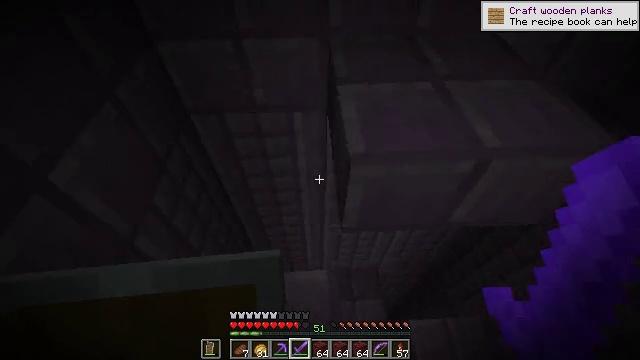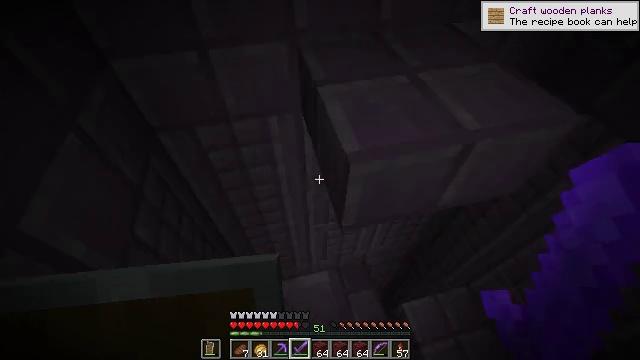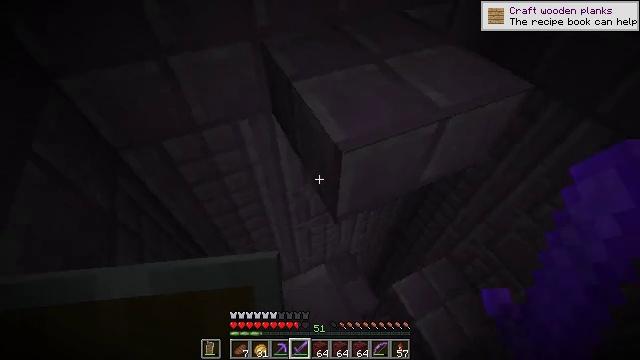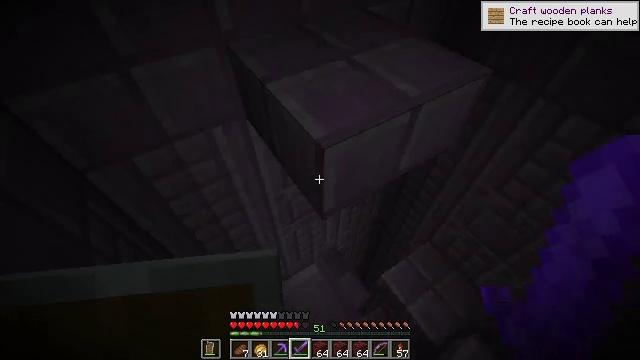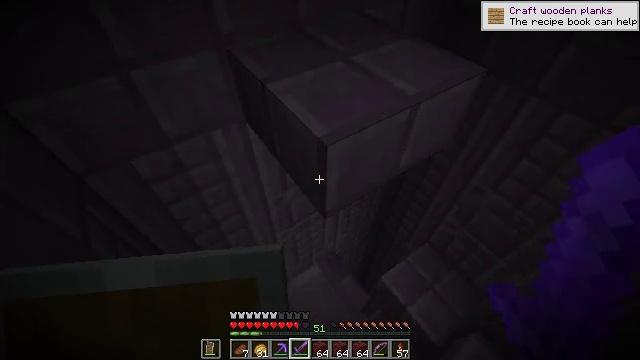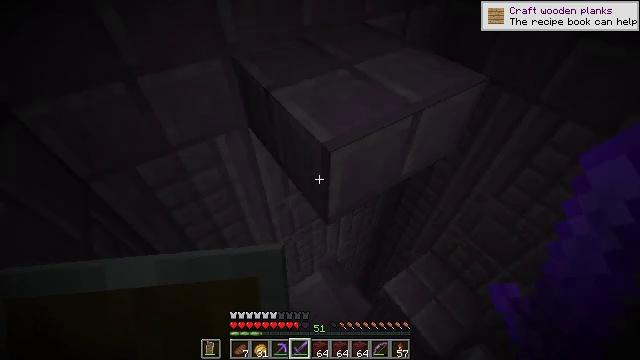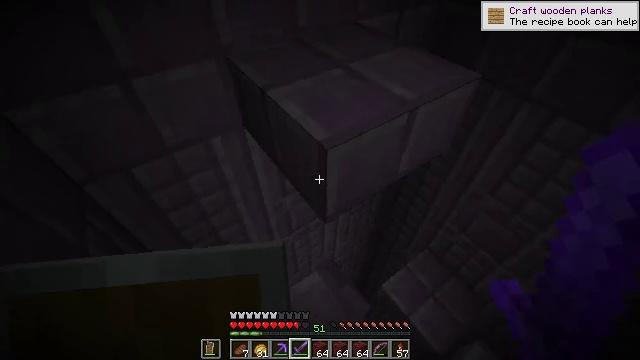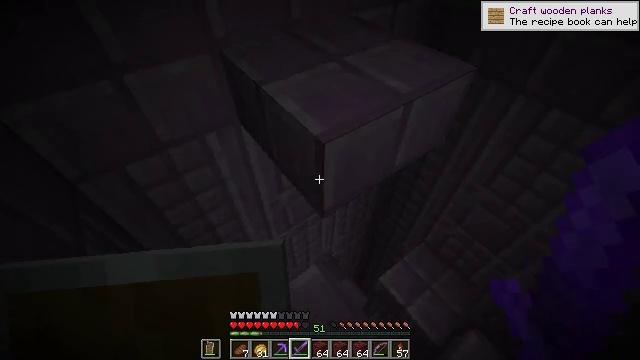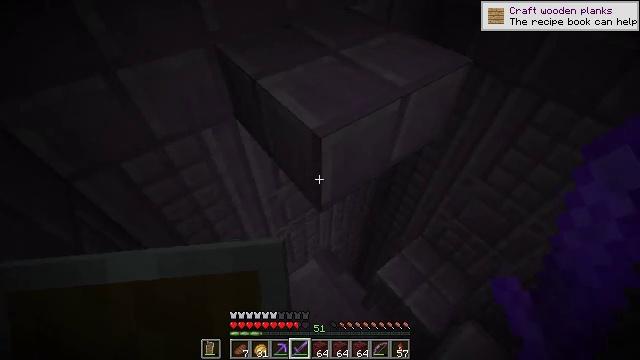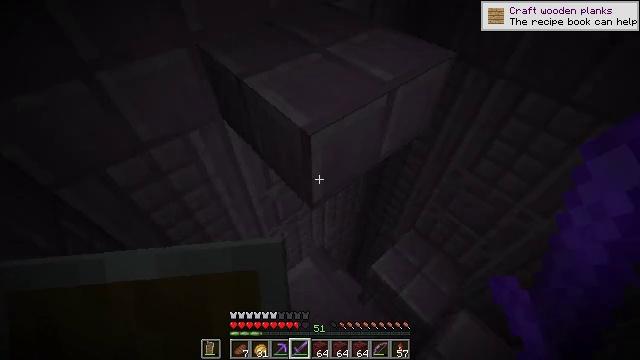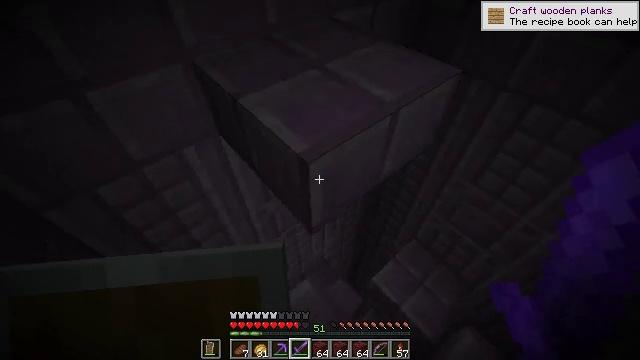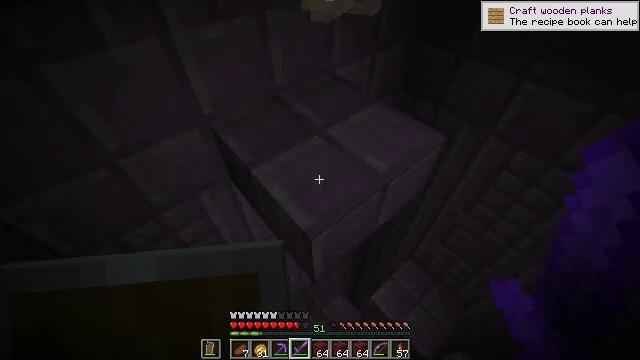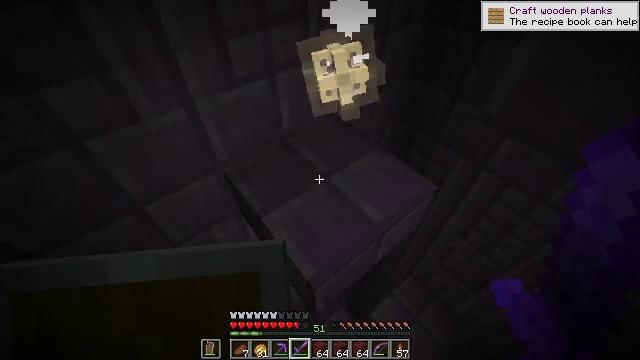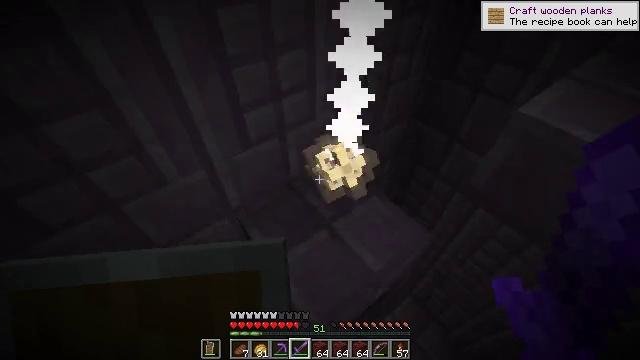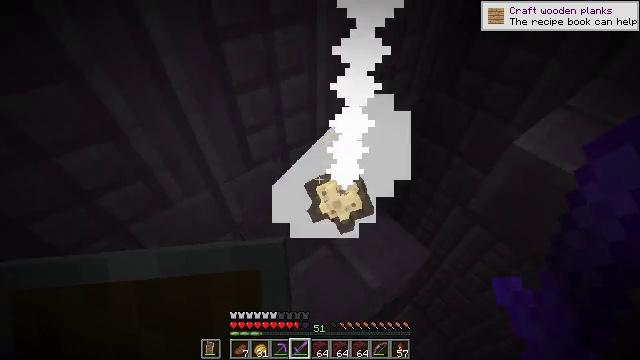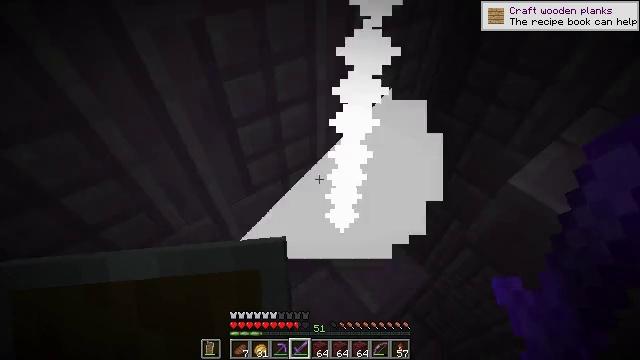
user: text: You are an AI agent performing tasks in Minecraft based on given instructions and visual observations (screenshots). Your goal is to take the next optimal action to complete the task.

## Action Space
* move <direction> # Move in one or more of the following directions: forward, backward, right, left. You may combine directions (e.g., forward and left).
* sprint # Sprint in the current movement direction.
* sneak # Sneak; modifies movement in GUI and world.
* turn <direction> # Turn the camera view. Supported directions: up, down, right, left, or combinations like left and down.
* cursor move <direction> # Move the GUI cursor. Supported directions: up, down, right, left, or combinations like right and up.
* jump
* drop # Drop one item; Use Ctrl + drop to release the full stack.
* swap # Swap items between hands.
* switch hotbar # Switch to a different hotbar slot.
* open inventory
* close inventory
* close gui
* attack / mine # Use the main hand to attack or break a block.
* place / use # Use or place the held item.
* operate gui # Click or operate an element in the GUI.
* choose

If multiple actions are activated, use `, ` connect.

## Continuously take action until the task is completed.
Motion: motion action
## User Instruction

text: Retrieve the purpur slab for building.
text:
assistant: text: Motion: turn right
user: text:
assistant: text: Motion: turn right
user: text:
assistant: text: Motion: turn right
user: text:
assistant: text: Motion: turn right and up
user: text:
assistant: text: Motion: turn up
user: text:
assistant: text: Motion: turn right
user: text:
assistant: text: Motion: turn right and down
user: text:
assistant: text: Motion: turn down
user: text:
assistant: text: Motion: turn right
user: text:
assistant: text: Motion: move forward
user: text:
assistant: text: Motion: move forward, jump
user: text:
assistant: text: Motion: move forward, turn left, jump
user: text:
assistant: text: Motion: move forward, turn left, jump
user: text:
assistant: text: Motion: move forward, jump
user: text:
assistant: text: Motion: move forward
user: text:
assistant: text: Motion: move forward and move left
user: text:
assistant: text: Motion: move left
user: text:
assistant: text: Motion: move left, turn right
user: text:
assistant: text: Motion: move left, turn right
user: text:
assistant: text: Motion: turn right and down
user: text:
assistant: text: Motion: turn right and down
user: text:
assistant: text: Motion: turn right
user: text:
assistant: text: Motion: turn right and up
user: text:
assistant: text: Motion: turn up
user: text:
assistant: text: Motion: turn left
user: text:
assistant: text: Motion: turn right
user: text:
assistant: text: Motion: turn down
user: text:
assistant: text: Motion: turn left and down
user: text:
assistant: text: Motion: turn right
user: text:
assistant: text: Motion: turn right and up